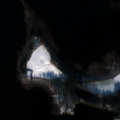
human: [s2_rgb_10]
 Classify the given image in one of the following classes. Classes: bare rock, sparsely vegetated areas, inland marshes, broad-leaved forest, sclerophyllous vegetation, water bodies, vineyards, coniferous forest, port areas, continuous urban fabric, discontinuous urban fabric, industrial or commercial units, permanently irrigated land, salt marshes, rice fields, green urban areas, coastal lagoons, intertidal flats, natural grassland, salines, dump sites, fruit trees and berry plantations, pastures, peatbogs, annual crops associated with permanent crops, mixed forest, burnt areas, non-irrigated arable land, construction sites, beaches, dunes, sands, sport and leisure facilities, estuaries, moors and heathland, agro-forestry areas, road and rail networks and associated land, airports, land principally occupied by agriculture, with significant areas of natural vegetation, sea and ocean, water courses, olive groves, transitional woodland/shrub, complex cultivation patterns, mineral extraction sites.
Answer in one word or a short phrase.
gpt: non-irrigated arable land, land principally occupied by agriculture, with significant areas of natural vegetation, mixed forest, water bodies